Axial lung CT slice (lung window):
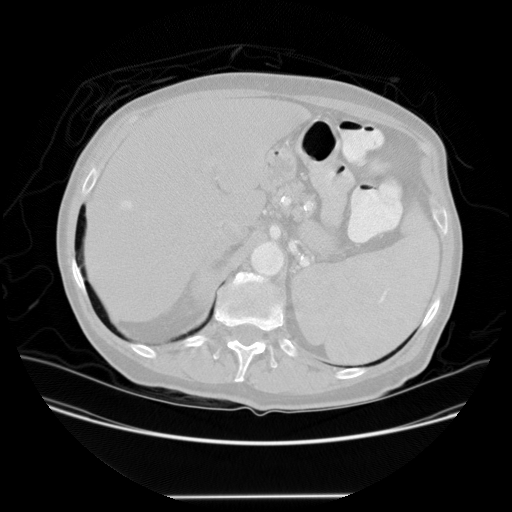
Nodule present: no